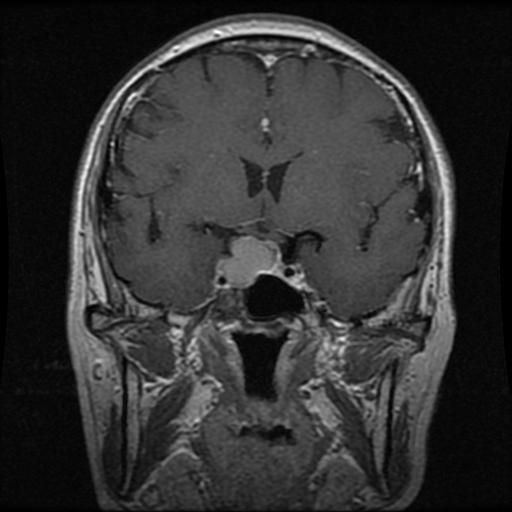
Label: pituitary